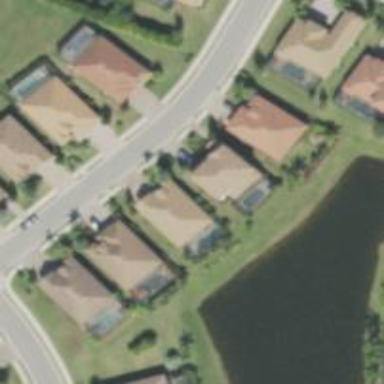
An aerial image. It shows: Residential road.